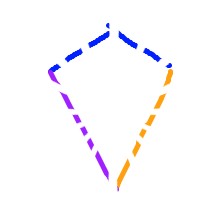
Shape: kite